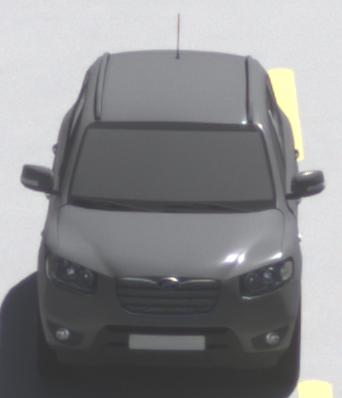
Make: Hyundai
Model: Santa Fe 2.4
Detailed model: Santa Fe (CM)
Model produced from: 2010/01
Model produced until: 2012/09
Doors: 5
Color: gray
Road condition: dry road
Daytime: morning or afternoon
Contrast: high contrast